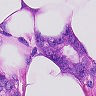
Metastatic tissue present: yes